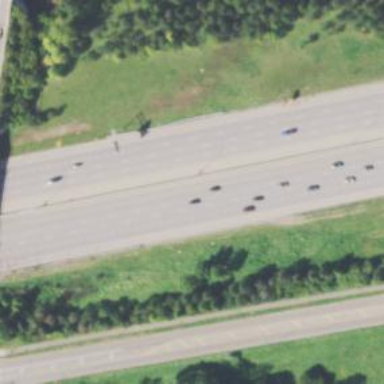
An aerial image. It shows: Motorway with embankment.